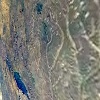
Label: land